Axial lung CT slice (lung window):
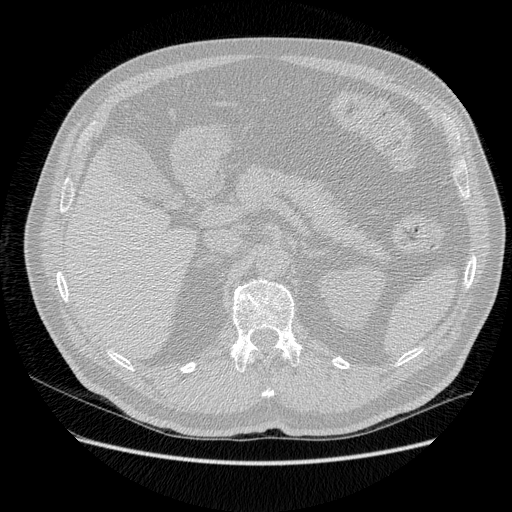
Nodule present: no